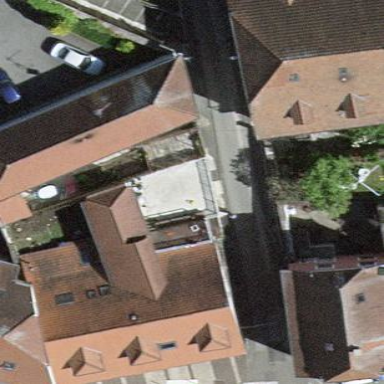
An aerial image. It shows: Building.